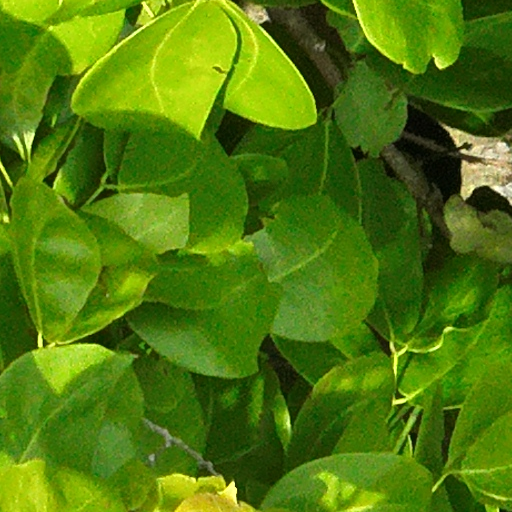
Species: Prioria copaifera
GBIF accepted scientific name: Prioria copaifera
Crown area (m\u00b2): 252.831